Question:
I can't debug my application using a local IIS server. However, when I change to IIS Express I can debug my application.
I'm running Visual Studio as an administrator.
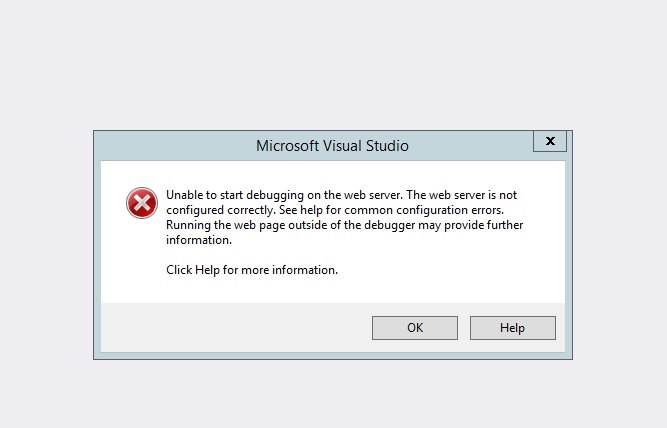
Answer: First thing you have to do is:
register asp.net first to iis server like this;
1. run cmd as administrator.
2. in IIS >>> application pools >>> .net framework.. check your project framework here if the same of your project framework setting.